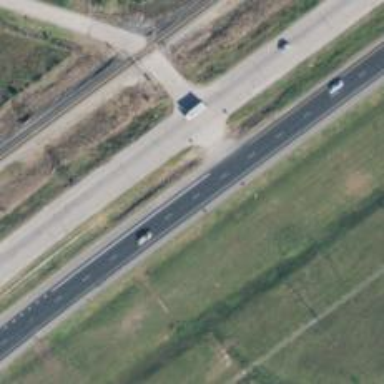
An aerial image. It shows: Expressway.